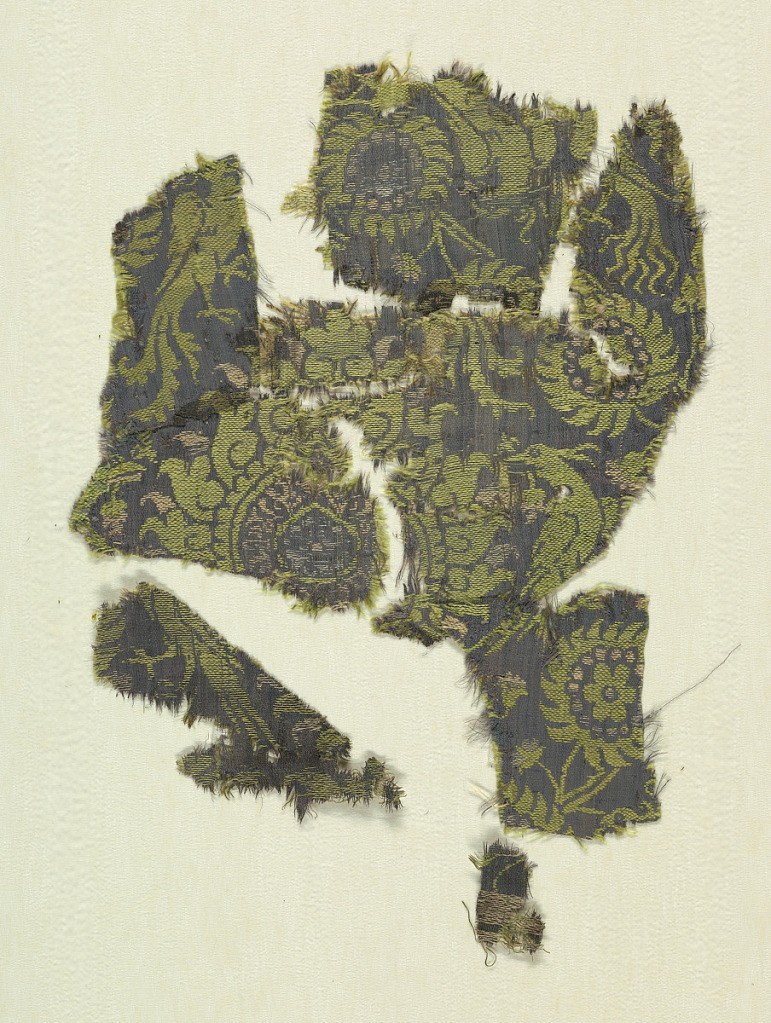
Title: Fragments
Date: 14th century
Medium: silk Technique: plain weave with supplementary wefts.
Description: Incomplete design of birds and incomplete plant forms.